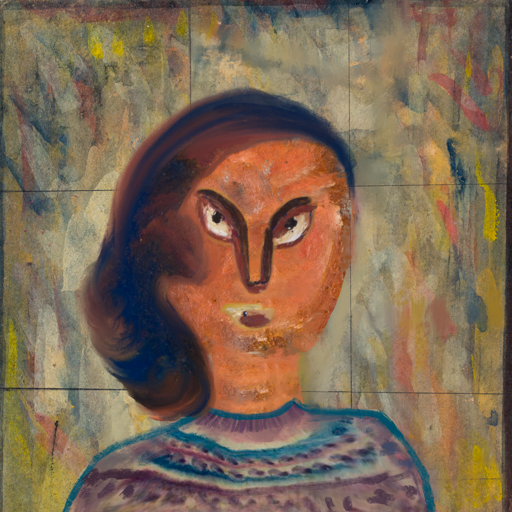
Background: GypsyMother, Head And Neck Front: Boggyland, Face Front: After_Raid, Bust: HillGirl, Hair Front: Mother_And_Son_Son, Head Accessory: Blank, Second Necklace: Blank, Necklace: Blank, Baby: Blank